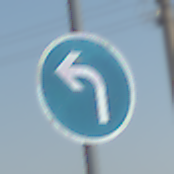
Verkehrszeichen: VorgeschriebeneFahrtrichtungLinks
Umgebung: Outdoor, Special
Tageszeit: MorningAfternoon
Wetter: Clear
Licht: Natural
Jahreszeit: NotSpecified
Kontrast: HighContrast